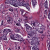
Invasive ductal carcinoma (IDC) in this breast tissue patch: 1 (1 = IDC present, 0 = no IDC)